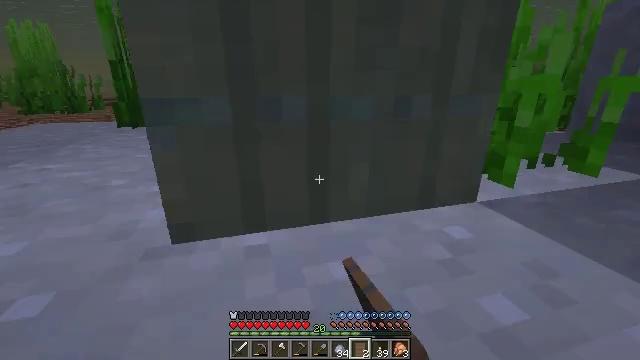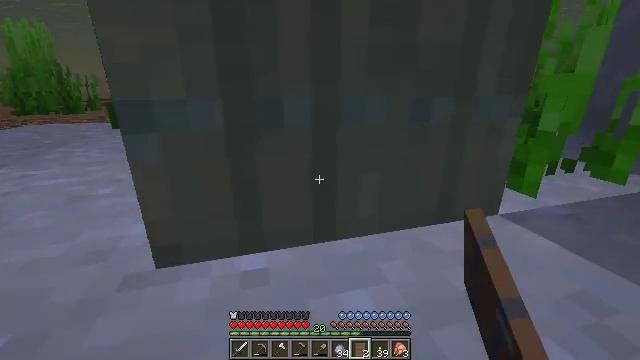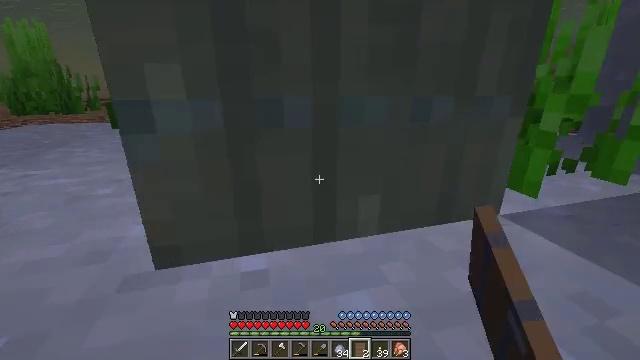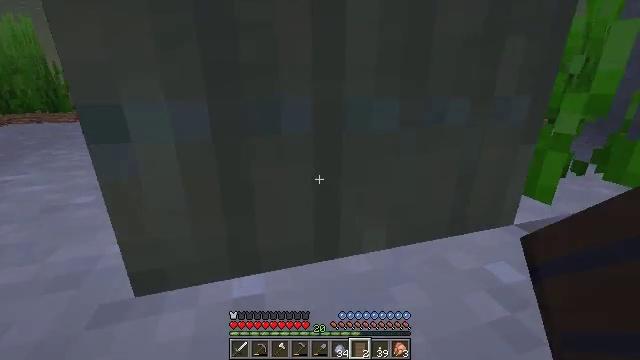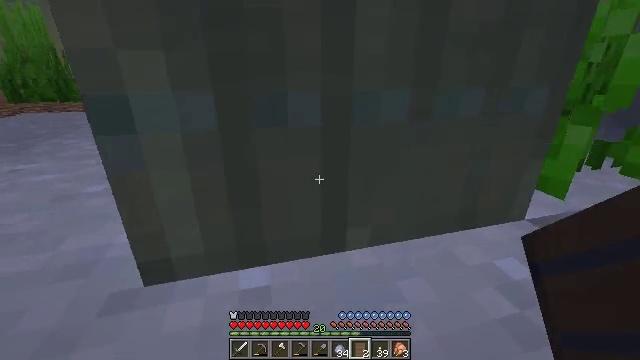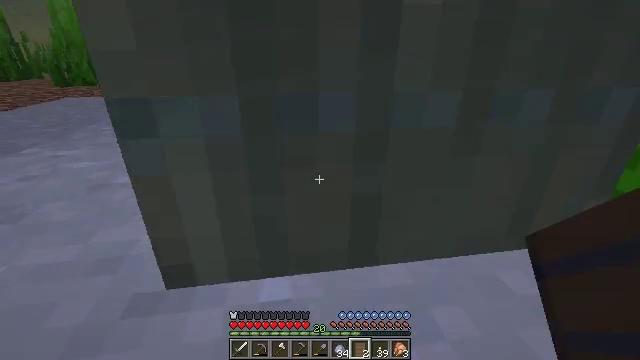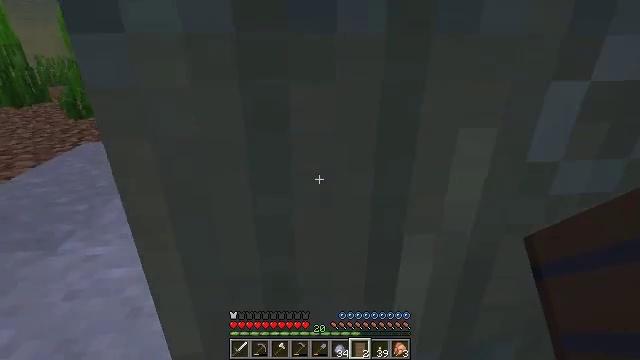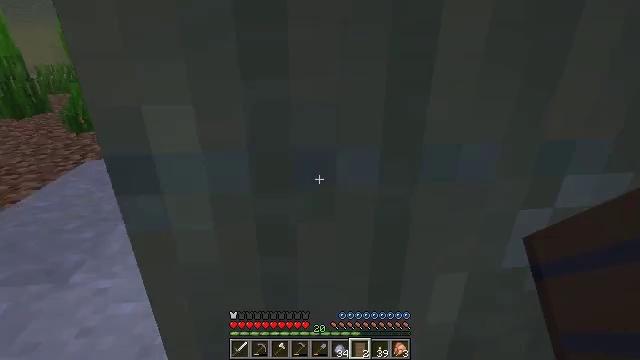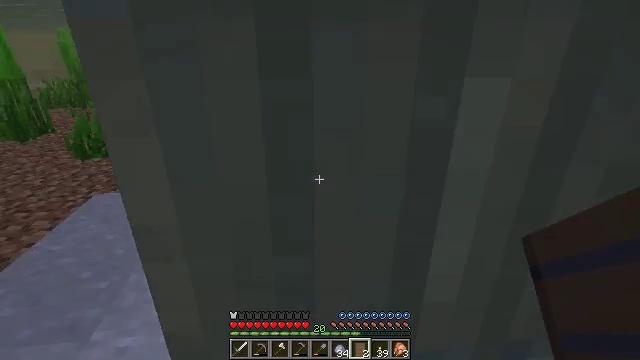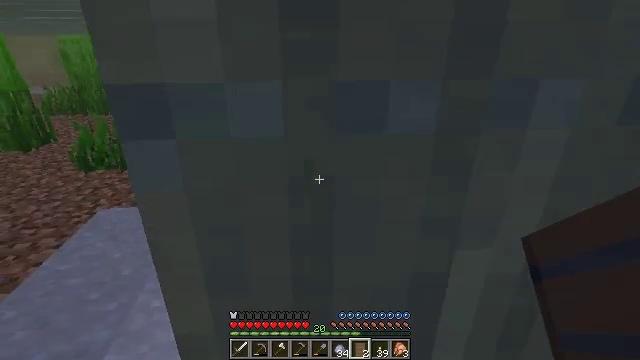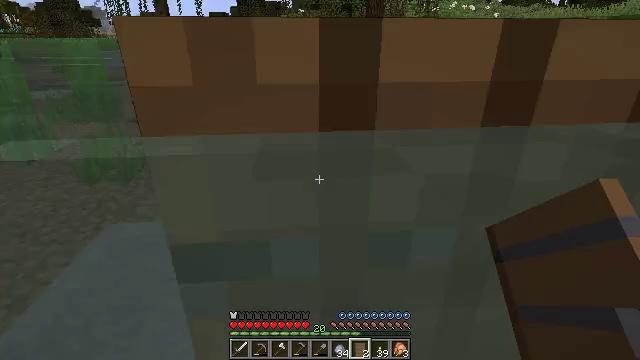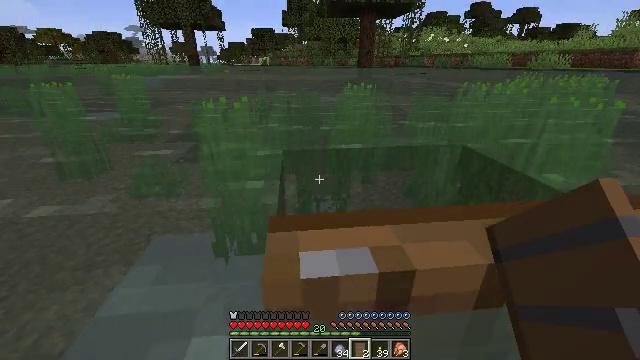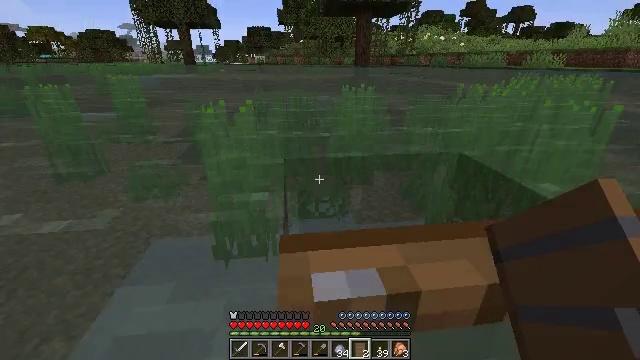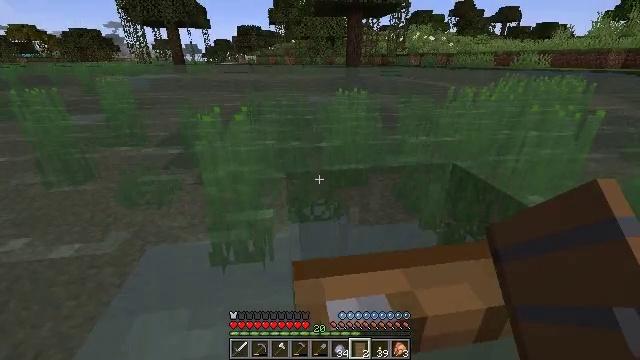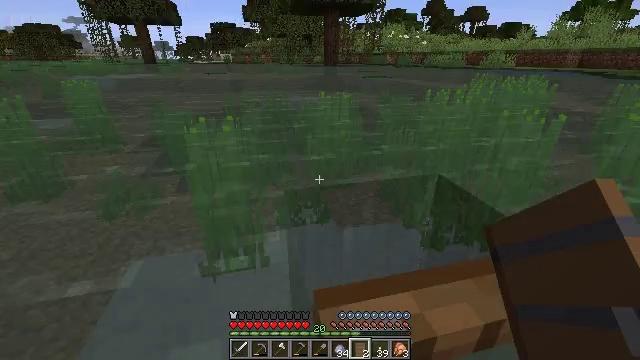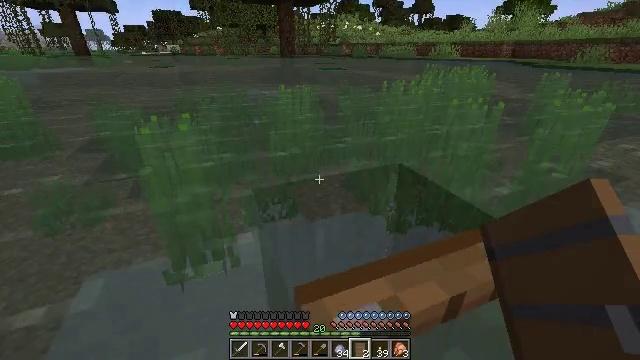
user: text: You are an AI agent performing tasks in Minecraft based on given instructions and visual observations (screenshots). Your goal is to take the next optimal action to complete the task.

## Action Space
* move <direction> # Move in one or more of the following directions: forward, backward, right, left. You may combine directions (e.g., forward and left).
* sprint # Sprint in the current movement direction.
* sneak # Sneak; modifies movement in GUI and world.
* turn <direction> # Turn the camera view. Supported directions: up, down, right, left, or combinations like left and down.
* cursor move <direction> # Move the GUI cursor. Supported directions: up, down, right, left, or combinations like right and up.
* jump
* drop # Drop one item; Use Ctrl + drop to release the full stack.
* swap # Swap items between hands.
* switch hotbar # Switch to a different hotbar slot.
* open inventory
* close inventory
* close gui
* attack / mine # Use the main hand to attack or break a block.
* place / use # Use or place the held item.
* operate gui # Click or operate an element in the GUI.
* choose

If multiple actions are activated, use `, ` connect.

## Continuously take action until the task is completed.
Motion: motion action
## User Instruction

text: Mine seagrass underwater.
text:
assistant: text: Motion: no_op
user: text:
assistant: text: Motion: no_op
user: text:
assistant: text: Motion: jump
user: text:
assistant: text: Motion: turn left and down, jump
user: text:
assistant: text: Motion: turn left and down, jump
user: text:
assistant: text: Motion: turn left, jump
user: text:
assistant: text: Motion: move left, jump
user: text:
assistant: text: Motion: move left, jump
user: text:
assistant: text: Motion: move forward and move left, jump
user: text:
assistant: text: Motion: move forward and move left, jump
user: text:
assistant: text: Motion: move forward and move left, jump
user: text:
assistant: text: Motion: move forward and move left
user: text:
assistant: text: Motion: move forward and move left, turn right
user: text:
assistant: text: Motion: move forward and move left, turn right
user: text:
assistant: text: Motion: move forward and move left, turn right and down
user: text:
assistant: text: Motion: move forward and move left, turn right and down
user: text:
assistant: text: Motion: move forward and move left, turn right
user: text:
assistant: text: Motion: move forward and move left, turn right
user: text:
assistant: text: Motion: move forward, turn right
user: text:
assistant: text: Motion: move forward, turn right
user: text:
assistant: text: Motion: turn right
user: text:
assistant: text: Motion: no_op
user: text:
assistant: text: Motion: no_op
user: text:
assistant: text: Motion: no_op
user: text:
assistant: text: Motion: no_op
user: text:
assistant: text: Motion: move left
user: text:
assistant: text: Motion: move left
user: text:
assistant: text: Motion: move forward and move left
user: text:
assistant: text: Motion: move forward and move left
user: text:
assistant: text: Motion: move forward and move left